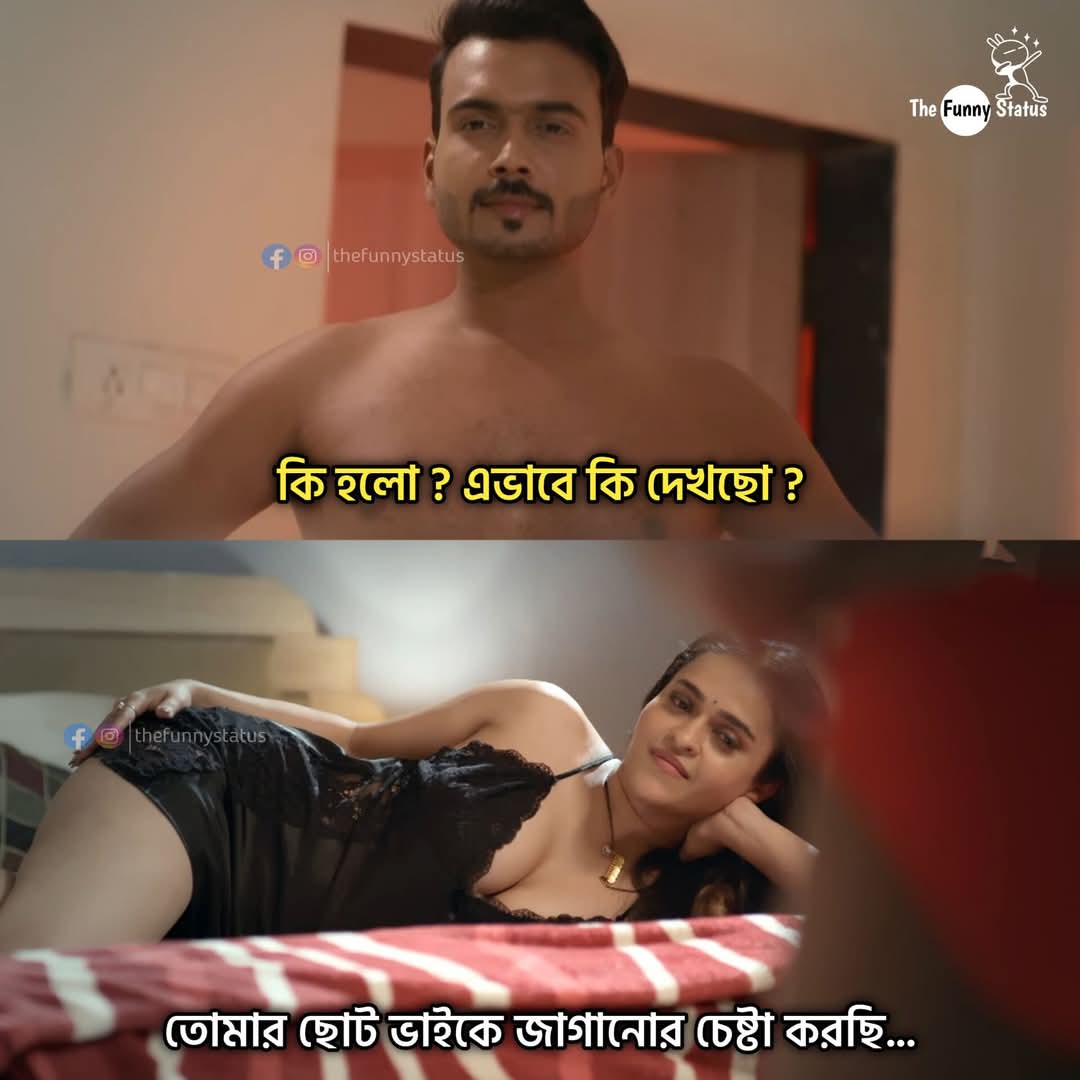
Text: কি হলো? এভাবে কি দেখছো?
তোমার ছোট ভাইকে জাগানোর চেষ্টা করছি...
Label: Non Hate